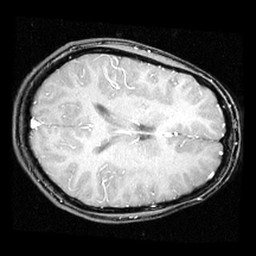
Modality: inplaneT1
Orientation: axial
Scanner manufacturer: ge
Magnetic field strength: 3 T
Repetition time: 0.2 s
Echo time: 0.0035 s